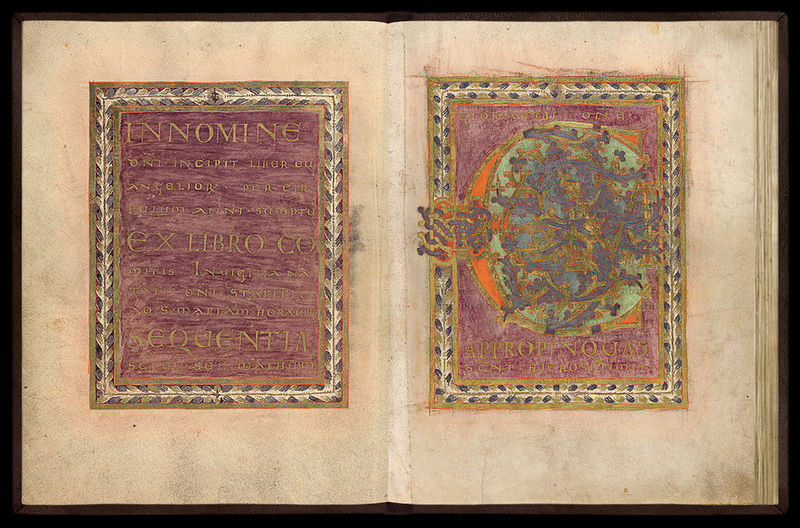
Titel: Egbert- Codex (Codex Egberti)
Institution: Trier, Stadtbibliothek/Stadtarchiv
Schlagwörter: baum, blau, weiß, grün, braun, bunt, orange, rot, malerei, muster, ornament, alt, bibel, rahmen, gold, borte, rosa, ranken, farbig, schrift, papier, lila, dekoration, inschrift, verzierung, buch, seite, buchstabe, buchstaben, gebet, buchdruck, einband, pergament, geometrisch, gebetsbuch, seiten, mittelalter, ornamentik, handschrift, purpur, latein, buchmalerei, doppelseite, ex libris, rung, c, vegetativ, nomine, verueirung